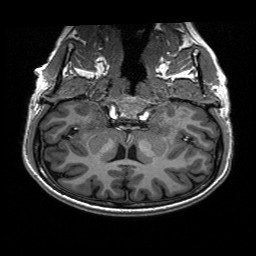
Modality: T1w
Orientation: sagittal
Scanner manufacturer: siemens
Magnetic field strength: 3 T
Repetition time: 2.3 s
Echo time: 0.00197 s